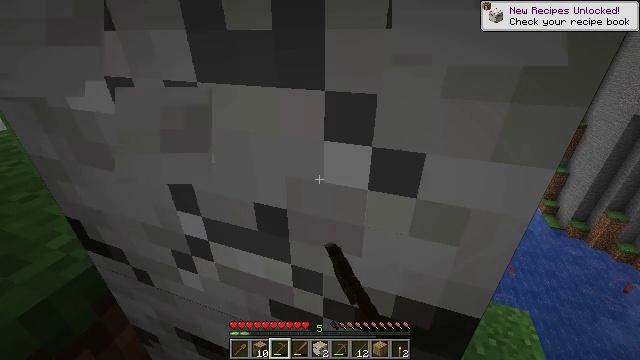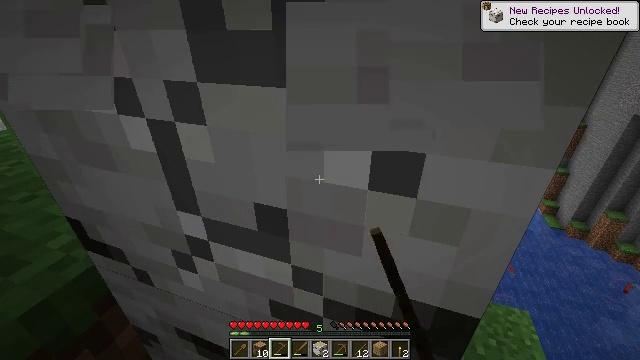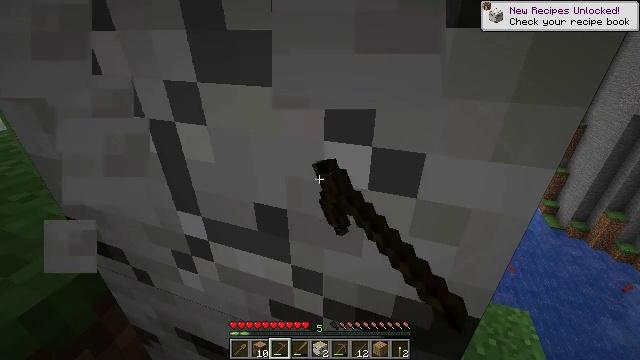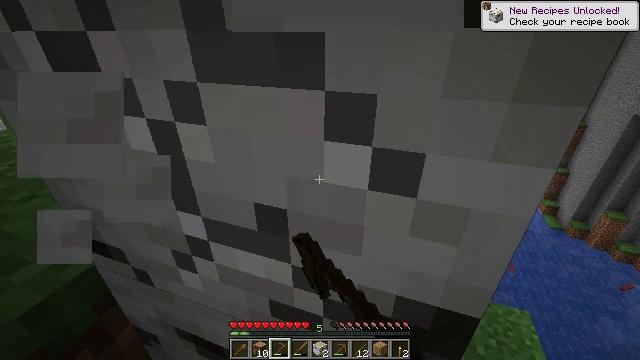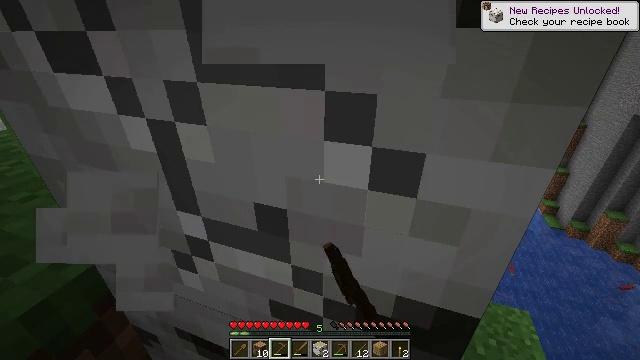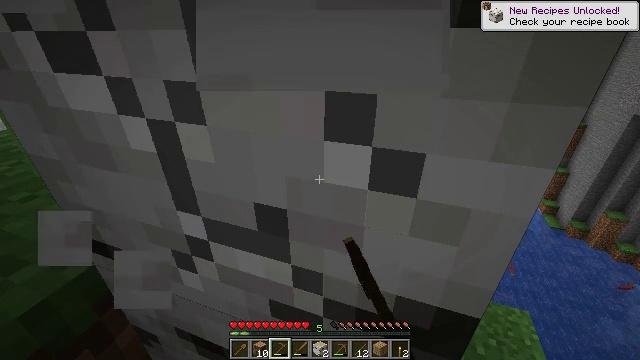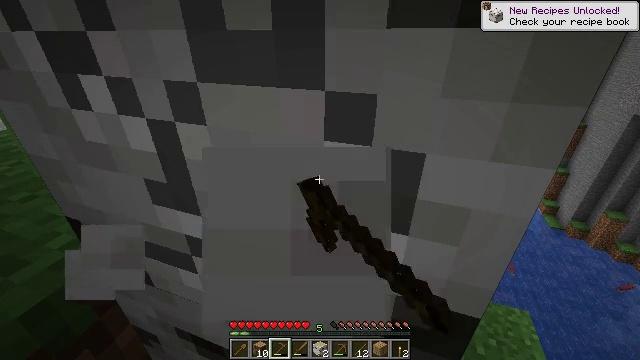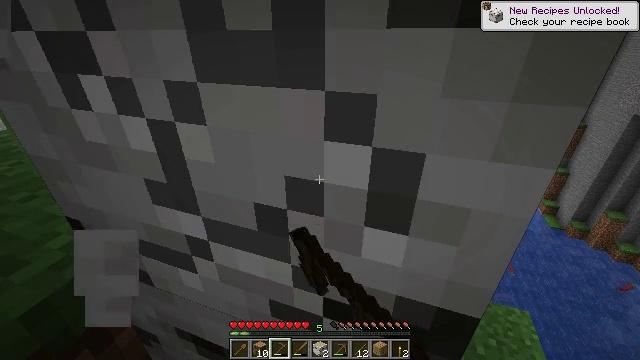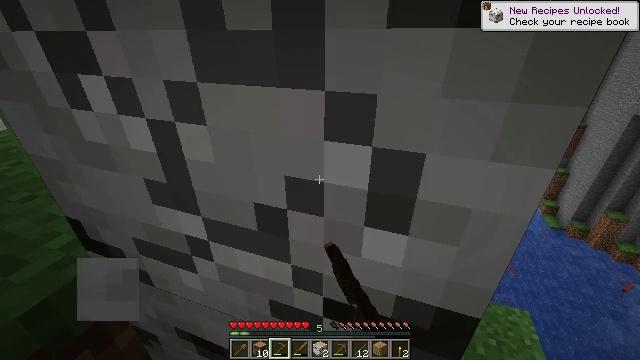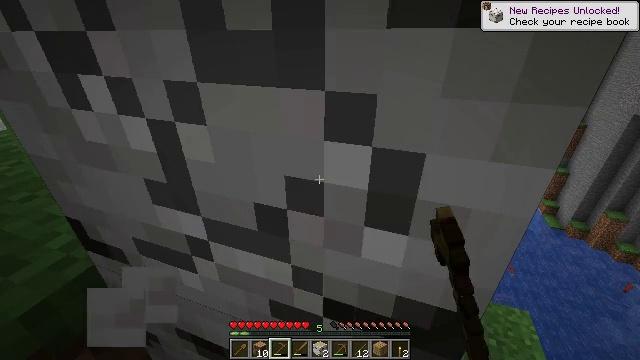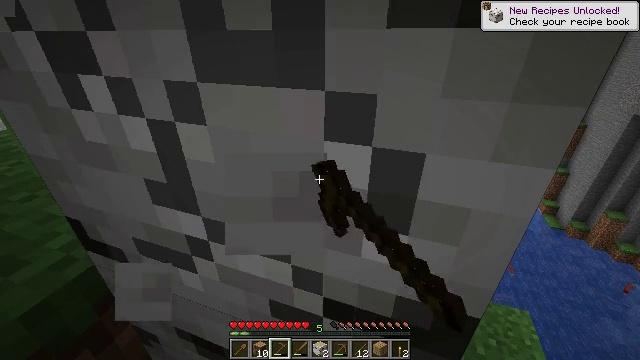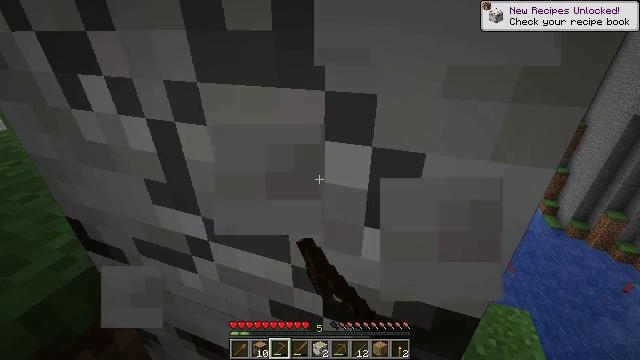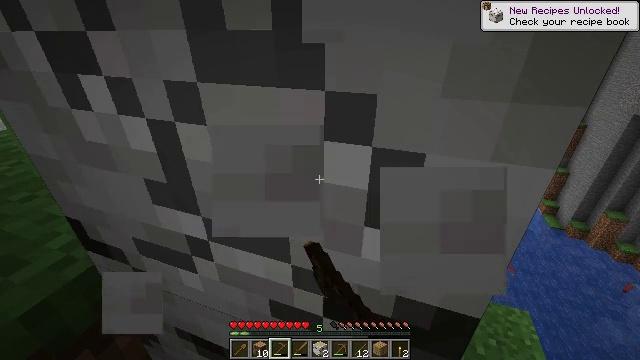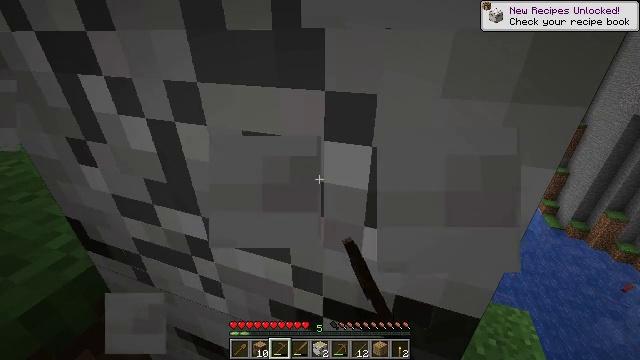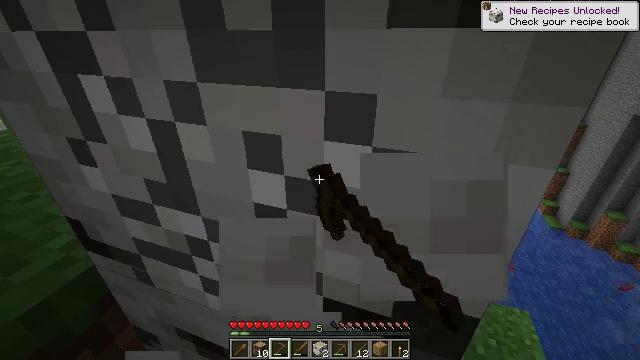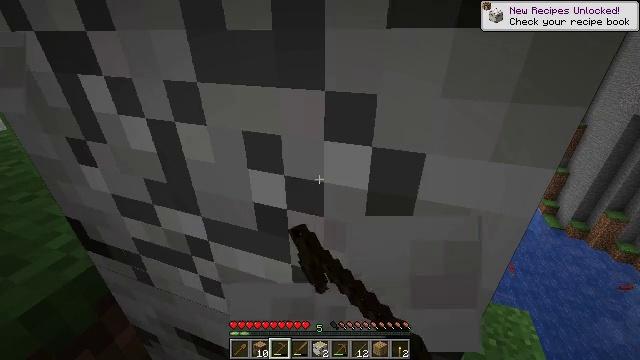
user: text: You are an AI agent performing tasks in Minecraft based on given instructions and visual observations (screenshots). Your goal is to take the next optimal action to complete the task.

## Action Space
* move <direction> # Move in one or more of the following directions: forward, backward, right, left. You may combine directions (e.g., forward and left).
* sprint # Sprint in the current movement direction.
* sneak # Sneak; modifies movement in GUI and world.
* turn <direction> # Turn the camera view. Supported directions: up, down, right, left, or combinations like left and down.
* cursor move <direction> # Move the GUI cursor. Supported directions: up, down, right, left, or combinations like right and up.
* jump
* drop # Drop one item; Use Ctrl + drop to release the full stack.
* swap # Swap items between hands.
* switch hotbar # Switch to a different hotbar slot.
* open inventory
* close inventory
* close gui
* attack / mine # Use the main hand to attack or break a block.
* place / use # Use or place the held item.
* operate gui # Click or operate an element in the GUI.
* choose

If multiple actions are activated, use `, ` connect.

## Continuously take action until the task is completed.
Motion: motion action
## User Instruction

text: Mine the birch log from the tree.
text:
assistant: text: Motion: attack / mine
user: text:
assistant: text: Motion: attack / mine
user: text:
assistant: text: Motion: attack / mine
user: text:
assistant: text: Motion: attack / mine
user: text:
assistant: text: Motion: attack / mine
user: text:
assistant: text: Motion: attack / mine
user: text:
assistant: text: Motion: attack / mine
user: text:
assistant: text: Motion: attack / mine
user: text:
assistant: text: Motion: attack / mine
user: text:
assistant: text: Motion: attack / mine
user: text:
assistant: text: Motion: attack / mine
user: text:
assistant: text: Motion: attack / mine
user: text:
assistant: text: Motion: attack / mine
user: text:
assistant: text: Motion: attack / mine
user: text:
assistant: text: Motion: attack / mine
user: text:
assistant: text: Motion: attack / mine
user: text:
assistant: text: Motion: attack / mine
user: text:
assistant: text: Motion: attack / mine
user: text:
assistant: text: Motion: attack / mine
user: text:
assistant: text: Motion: attack / mine
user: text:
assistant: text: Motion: attack / mine
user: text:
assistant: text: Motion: attack / mine
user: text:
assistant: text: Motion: attack / mine
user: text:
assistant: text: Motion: attack / mine
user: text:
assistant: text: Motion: attack / mine
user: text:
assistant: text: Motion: attack / mine
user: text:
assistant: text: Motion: attack / mine
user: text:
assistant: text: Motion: attack / mine
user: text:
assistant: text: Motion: attack / mine
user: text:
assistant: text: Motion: attack / mine